Question: I use 'SharePoint 2013' and i use 'Performance Point Service'.
When I create 'Filter' in 'dashboard designer' I most select very large number of members.
How can I select all filter item in performance point service dashboard designer in a simple way ?

For Example : how i can select 48 item in 'Select member' windows with a simple way?
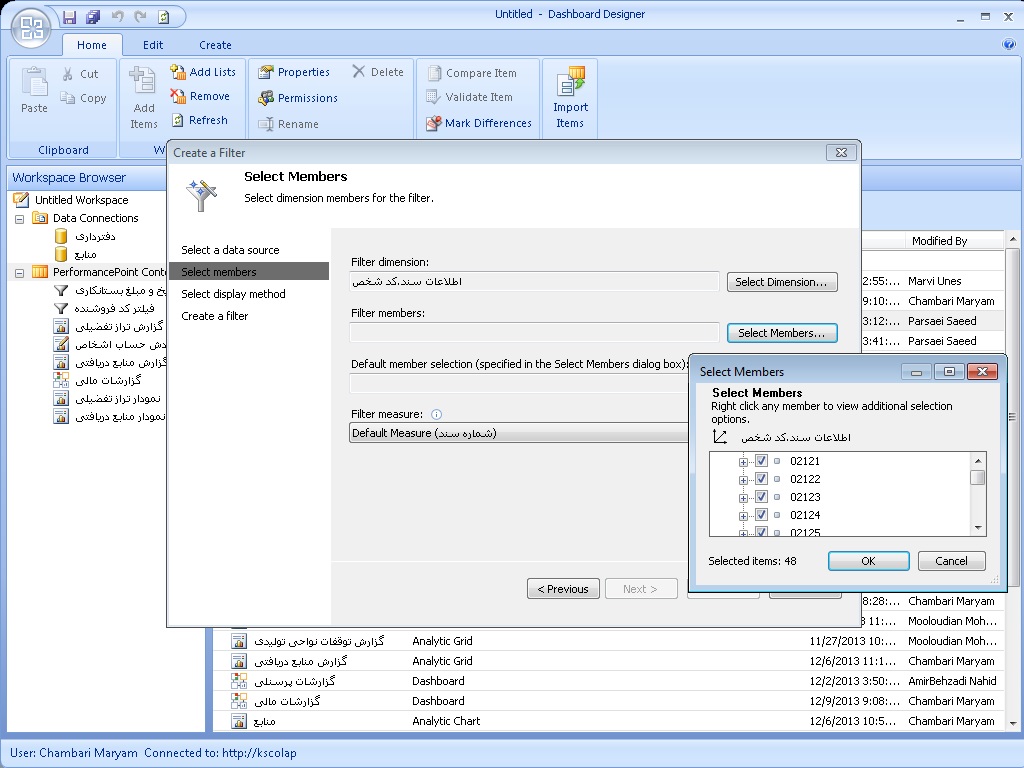
Answer: Right-click the dimension hierarchy and select all descendants. Looking at your screenshot, it doesn't look like you have your dates in a hierarchy. I would create that in the dimension to make it easier to manage.